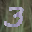
Label: 3